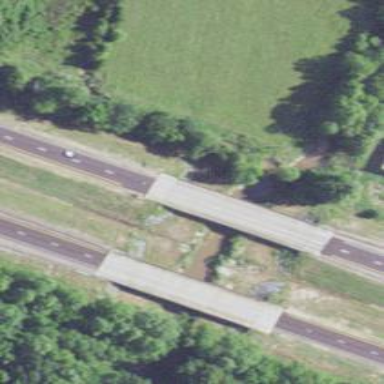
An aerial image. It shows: Trunk highway bridge.